Field crop: tomato
Growth stage: 1
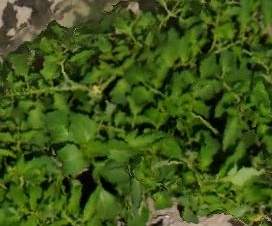
Species: tomato